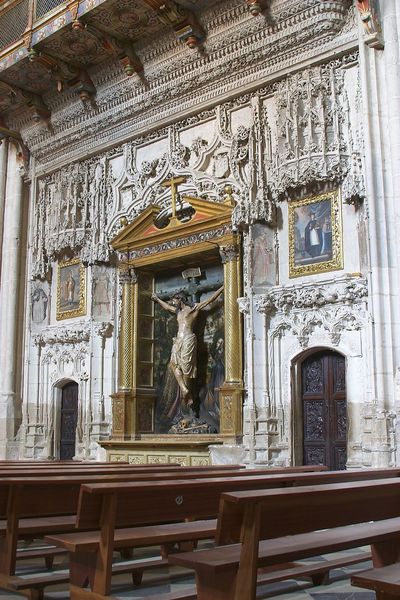
Titel: Kathedrale San Antolin in Palencia
Standort: Palencia, San Antolin (EU - E)
Schlagwörter: gemälde, weiß, ausschnitt, fenster, holz, schwarz, säule, tür, vordergrund, malerei, ornament, wand, rahmen, steine, bild, kirche, gold, gotik, balkon, fassade, türen, giebel, bank, empore, verzierung, stuck, tor, foto, nische, kreuz, seite, altar, bänke, kirchenbänke, christus, jesus, kreuzigung, kruzifix, reliefs, sakral, masswerk, mamor, inri, seitenaltar, heiligenbilder, seitenportal